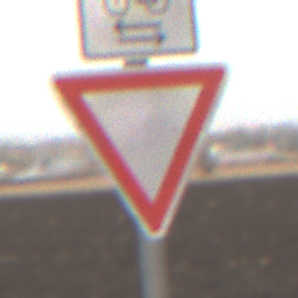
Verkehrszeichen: VorfahrtGewaehren
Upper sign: RichtungsangabeDurchPfeile9
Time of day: MorningAfternoon
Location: Outdoor (Nature)
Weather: Overcast
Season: NotSpecified
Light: Natural